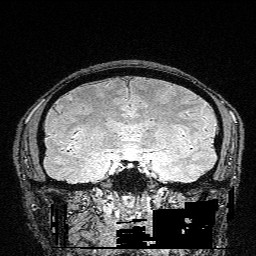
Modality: FLASH
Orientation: sagittal
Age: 31
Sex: male